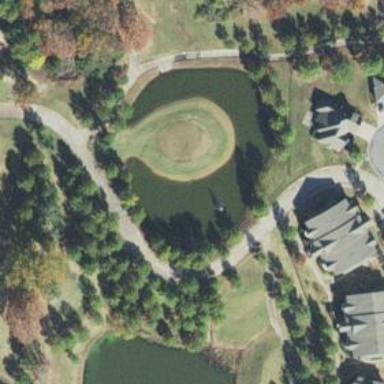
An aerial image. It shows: Picturesque scene of golf course with lateral water hazard.